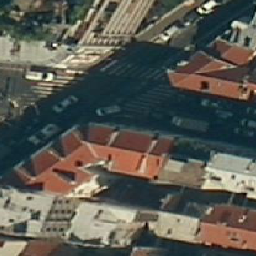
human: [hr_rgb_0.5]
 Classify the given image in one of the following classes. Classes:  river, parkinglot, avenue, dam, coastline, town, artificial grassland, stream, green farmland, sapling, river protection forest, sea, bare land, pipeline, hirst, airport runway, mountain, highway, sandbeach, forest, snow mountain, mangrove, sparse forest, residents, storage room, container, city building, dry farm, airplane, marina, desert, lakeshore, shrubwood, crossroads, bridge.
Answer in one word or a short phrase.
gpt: city building